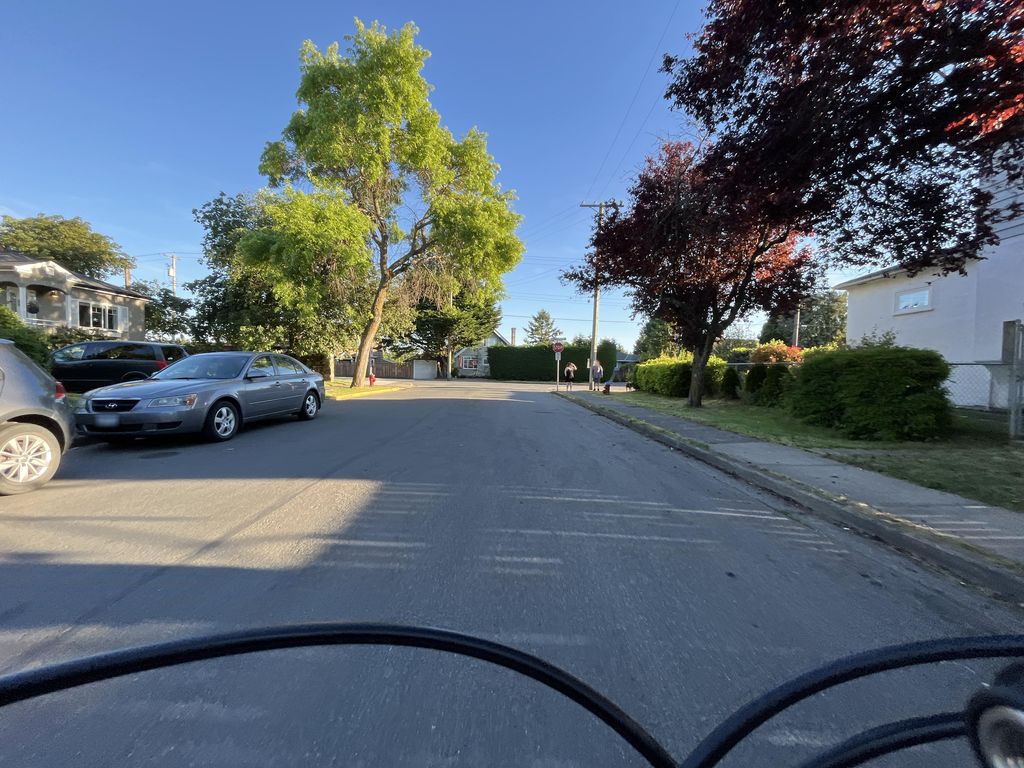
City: victoria